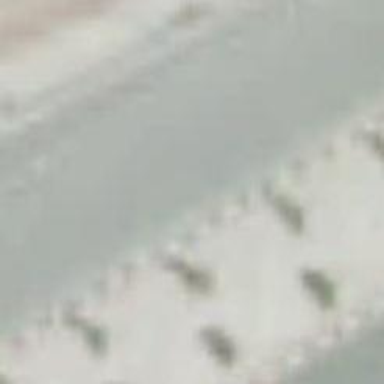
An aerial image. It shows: Trunk highway.